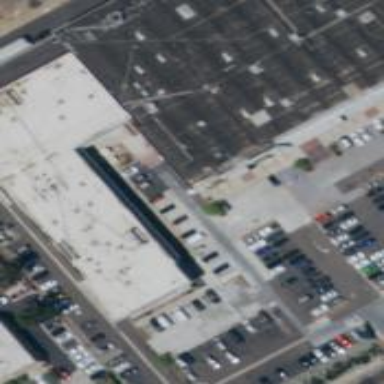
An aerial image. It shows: Commercial building.